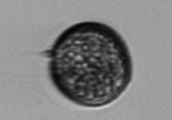
Label: Prorocentrum